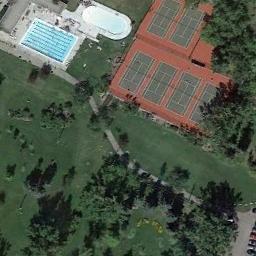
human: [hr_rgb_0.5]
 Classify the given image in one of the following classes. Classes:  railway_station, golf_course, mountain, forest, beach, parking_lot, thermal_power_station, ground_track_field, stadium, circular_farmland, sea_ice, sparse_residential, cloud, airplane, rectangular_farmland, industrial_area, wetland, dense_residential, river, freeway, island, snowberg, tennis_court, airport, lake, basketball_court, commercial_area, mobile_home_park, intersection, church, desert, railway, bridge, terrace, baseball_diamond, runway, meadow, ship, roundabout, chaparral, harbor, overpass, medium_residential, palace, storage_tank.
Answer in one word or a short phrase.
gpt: tennis_court